【题型】证明题　【知识点】解析几何　【难度】medium
在平面直角坐标系 $xOy$ 中，圆 $A$ 的方程为 $(x+2)^2 + y^2 = 32$，点 $B(2,0)$，点 $M$ 是圆 $A$ 上任意一点，线段 $BM$ 的垂直平分线交半径 $AM$ 于点 $N$，当点 $M$ 在圆上运动时，点 $N$ 的轨迹为曲线 $C$.

(1) 求 $C$ 的方程；

(2) 设 $C$ 与 $y$ 轴交于 $D_1, D_2$ 两点（点 $D_1$ 在点 $D_2$ 上方），过点 $E(0,1)$ 的直线 $l$（$l$ 不与 $y$ 轴重合）与 $C$ 交于 $P, Q$ 两点，直线 $PD_1$ 与直线 $QD_2$ 交于点 $T$.

(i) 证明：点 $T$ 在定直线上；

(ii) 设 $\overrightarrow{D_1T} = \lambda \overrightarrow{D_1P}$，$\overrightarrow{D_2T} = \mu \overrightarrow{D_2Q}$，求 $\frac{1}{\lambda} + \frac{3}{\mu}$ 的最大值.
【解答】
\noindent\textbf{【答案】}
(1) $\dfrac{x^2}{8} + \dfrac{y^2}{4} = 1$

(2) (i) 证明见解析；(ii) $1$.

\vspace{0.3cm}

\noindent\textbf{【解析】}
(1)

如图，由题意知，$|NA| + |NB| = |NA| + |NM| = |AM|$，可知 $|AM| = 4\sqrt{2}$，$|AB| = 4$，所以 $|AM| > |AB|$，

可得点 $N$ 的轨迹是以 $A(-2,0)$，$B(2,0)$ 为焦点，长轴长为 $4\sqrt{2}$ 的椭圆，

设椭圆的方程为 $\dfrac{x^2}{a^2} + \dfrac{y^2}{b^2} = 1\ (a > b > 0)$，则 $a = 2\sqrt{2}$，$c = 2$，$b = \sqrt{(2\sqrt{2})^2 - 2^2} = 2$，

所以曲线 $C$ 的方程为 $\dfrac{x^2}{8} + \dfrac{y^2}{4} = 1$；

\vspace{0.3cm}

\noindent(2) $\textcircled{1}$:

由题知，可设直线 $l$ 方程为 $y = kx+1$，$P(x_1, y_1)$，$Q(x_2, y_2)$。

联立
\[
\begin{cases}
y = kx+1 \\
\dfrac{x^2}{8} + \dfrac{y^2}{4} = 1
\end{cases}
\]
得 $(2k^2+1)x^2 + 4kx - 6 = 0$，且 $\Delta > 0$，

所以 $x_1 + x_2 = -\dfrac{4k}{2k^2+1}$，$x_1x_2 = -\dfrac{6}{2k^2+1}$，

所以 $kx_1x_2 = \dfrac{3}{2}(x_1 + x_2)$，

如图，$D_1(0,2)$，$D_2(0,-2)$，直线 $D_1P$ 的方程为 $y = \dfrac{y_1-2}{x_1}x + 2$，

直线 $D_2Q$ 方程为 $y = \dfrac{y_2+2}{x_2}x - 2$，

联立两方程得
\[
\frac{y-2}{y+2} = \frac{x_2(y_1-2)}{x_1(y_2+2)}
= \frac{kx_1x_2-x_2}{kx_1x_2+3x_1}
= \frac{\dfrac{3}{2}(x_1+x_2)-x_2}{\dfrac{3}{2}(x_1+x_2)+3x_1}
= \frac{\dfrac{3}{2}x_1+\dfrac{1}{2}x_2}{\dfrac{9}{2}x_1+\dfrac{3}{2}x_2}
= \frac{1}{3},
\]

所以 $y=4$，则点 $T$ 的纵坐标恒为 $4$，即点 $T$ 在定直线 $y=4$ 上。

\vspace{0.3cm}

\noindent $\textcircled{2}$

由$\textcircled{1}$
有 $y_T = 4$，设 $T(x_T, 4)$，又 $\overrightarrow{D_1T} = \lambda \overrightarrow{D_1P}$，$\overrightarrow{D_2T} = \mu \overrightarrow{D_2Q}$，且 $y_1 \neq 2$，$y_2 \neq -2$，

则 $(x_T, 2) = \lambda(x_1, y_1-2)$，$(x_T, 6) = \mu(x_2, y_2+2)$，故 $\lambda = \dfrac{2}{y_1-2}$，$\mu = \dfrac{6}{y_2+2}$，

\[
\frac{1}{\lambda} + \frac{3}{\mu}
= \frac{y_1-2}{2} + \frac{y_2+2}{2}
= \frac{y_1+y_2}{2}
= \frac{k}{2}(x_1+x_2)+1
= -\frac{2k^2}{2k^2+1}+1
= \frac{1}{2k^2+1} \leq 1,
\]

故当 $k=0$ 时，$\dfrac{1}{\lambda} + \dfrac{3}{\mu}$ 的最大值为 $1$。
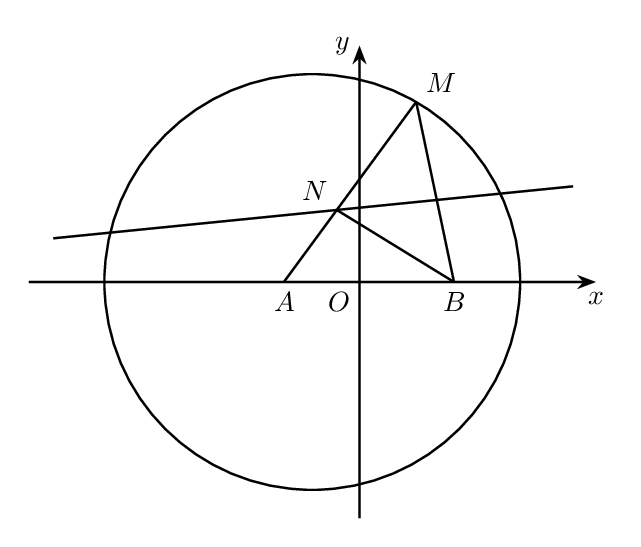
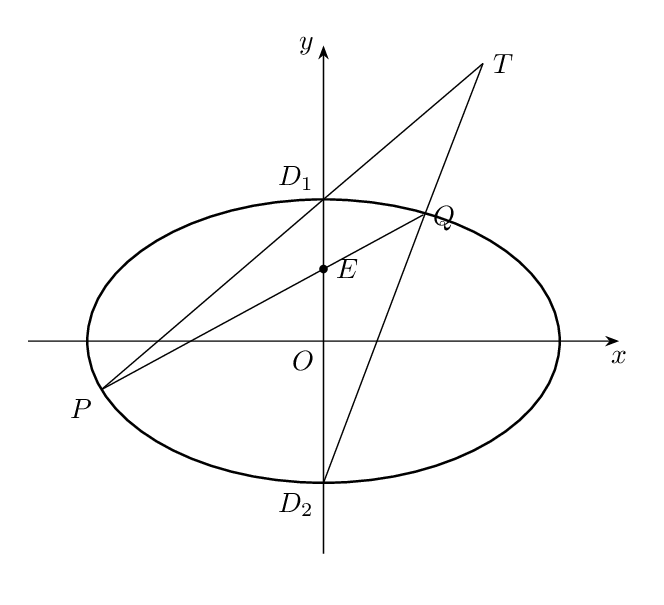